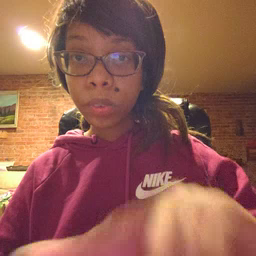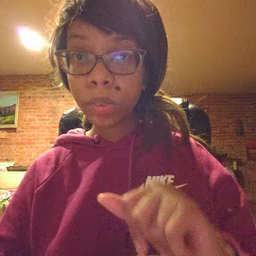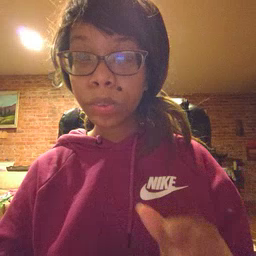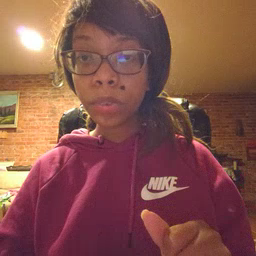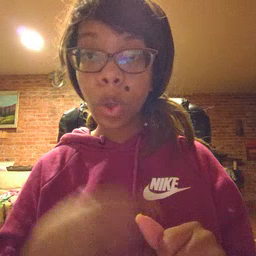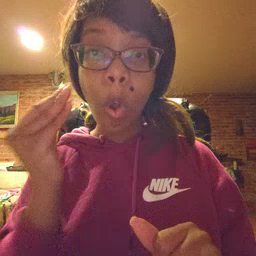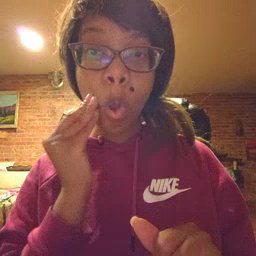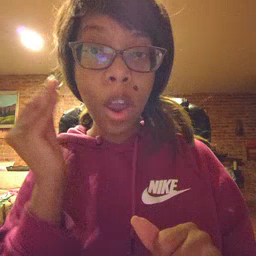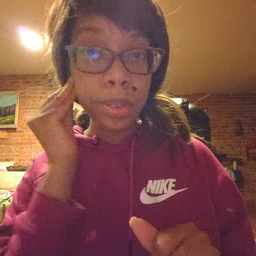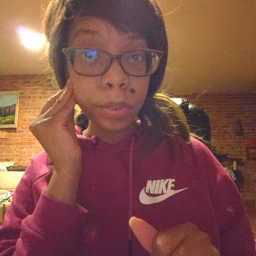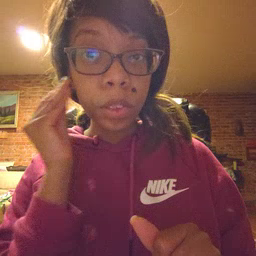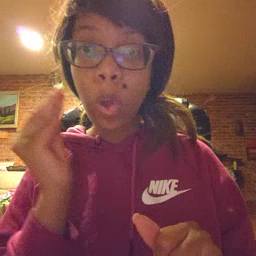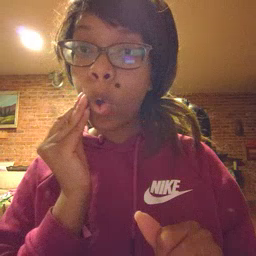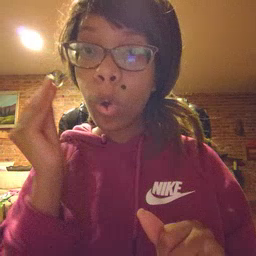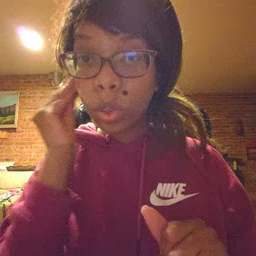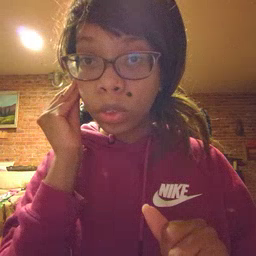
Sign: home